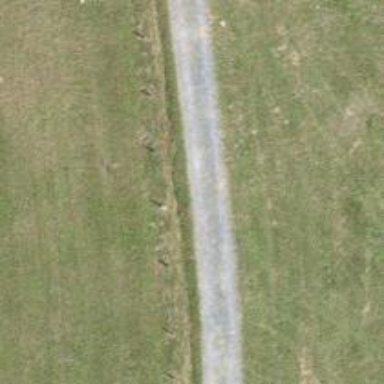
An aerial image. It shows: Cobblestone track with grade 3 tracktype.